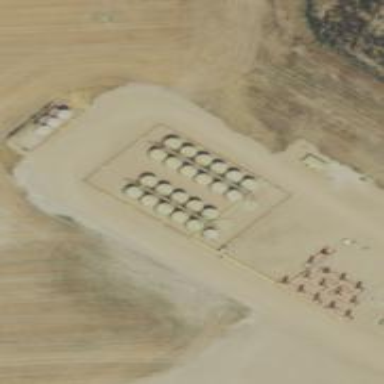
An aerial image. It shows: Storage tank that is man-made.